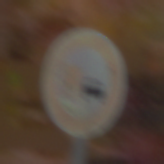
Verkehrszeichen: UeberholverbotKraftfahrzeuge
Umgebung: Outdoor, Nature
Tageszeit: Night
Wetter: Clear
Licht: Natural
Jahreszeit: NotSpecified
Kontrast: LowContrast